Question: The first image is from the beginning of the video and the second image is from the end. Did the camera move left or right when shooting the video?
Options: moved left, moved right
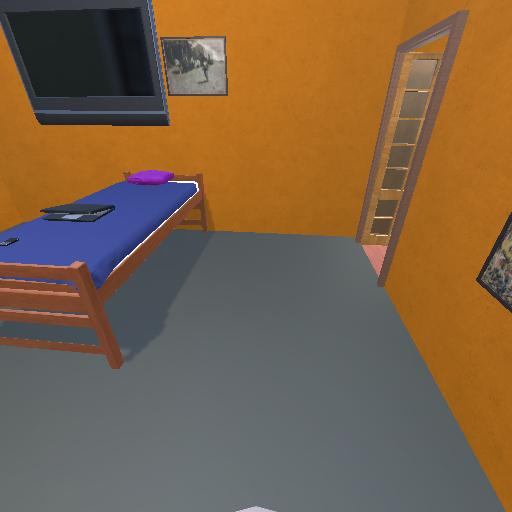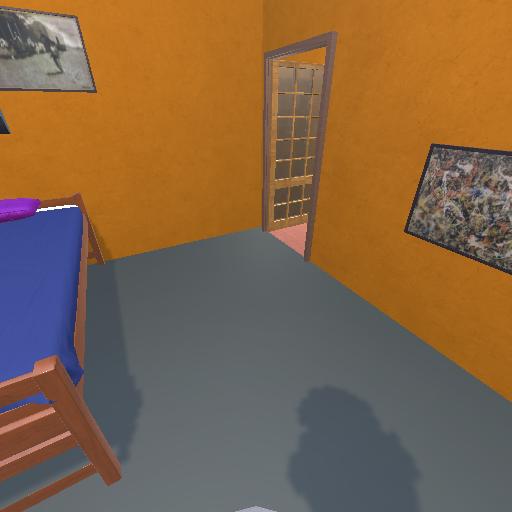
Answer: moved left